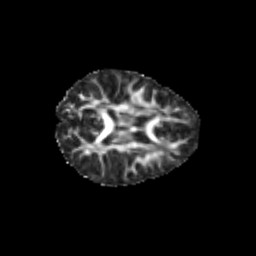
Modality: FA
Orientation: axial
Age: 7
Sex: female
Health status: healthy